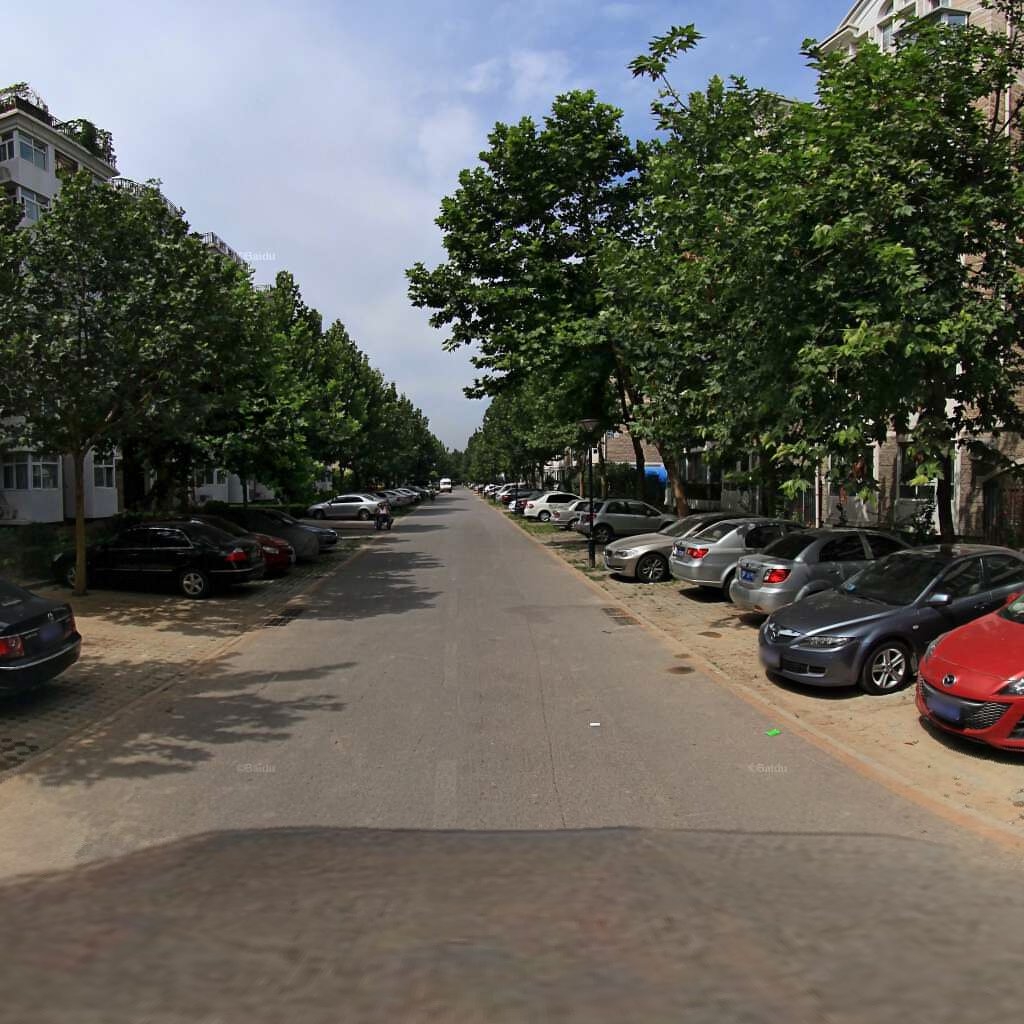
Region: Chaoyang
Road damage annotations: longitudinal crack